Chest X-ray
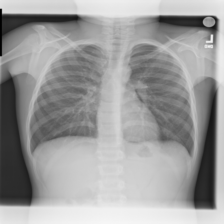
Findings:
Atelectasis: negative
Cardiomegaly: negative
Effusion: negative
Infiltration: negative
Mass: negative
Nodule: negative
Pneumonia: negative
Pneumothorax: negative
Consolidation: negative
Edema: negative
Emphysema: negative
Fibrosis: negative
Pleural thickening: negative
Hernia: negative